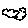
Label: cloud